Question: I tried to solve this issue for almost 4 hours. Also in my previous application, I had the same problem. I created a background on canva.com that has 720X1280 . and I am designing in android studio with the same resolution. Also, I am using emulator which has a 720x1280 screen size. However, my app looks like this.
I also tried to add this photo(background) as 'imageview'. How can I display my app properly in different devices even though they have different resolution. This is my grand problem in designing.
Thanks in advance

'''
<?xml version="1.0" encoding="utf-8"?>
<LinearLayout xmlns:android="http://schemas.android.com/apk/res/android"
android:layout_width="match_parent"
android:layout_height="wrap_content"
android:orientation="horizontal"
android:gravity="center_horizontal"
android:weightSum="3">
<LinearLayout
android:layout_width="wrap_content"
android:layout_height="wrap_content"
android:layout_weight="1"
android:background="@drawable/bck2"
android:orientation="vertical" >
<Button
android:id="@+id/buttonlog"
android:layout_width="match_parent"
android:layout_height="wrap_content"
android:layout_marginTop="480dp"
android:text="Button" />
<Button
android:id="@+id/buttonreg"
android:layout_width="match_parent"
android:layout_height="wrap_content"
android:layout_marginTop="40dp"
android:text="Button" />
</LinearLayout>
</LinearLayout>
'''
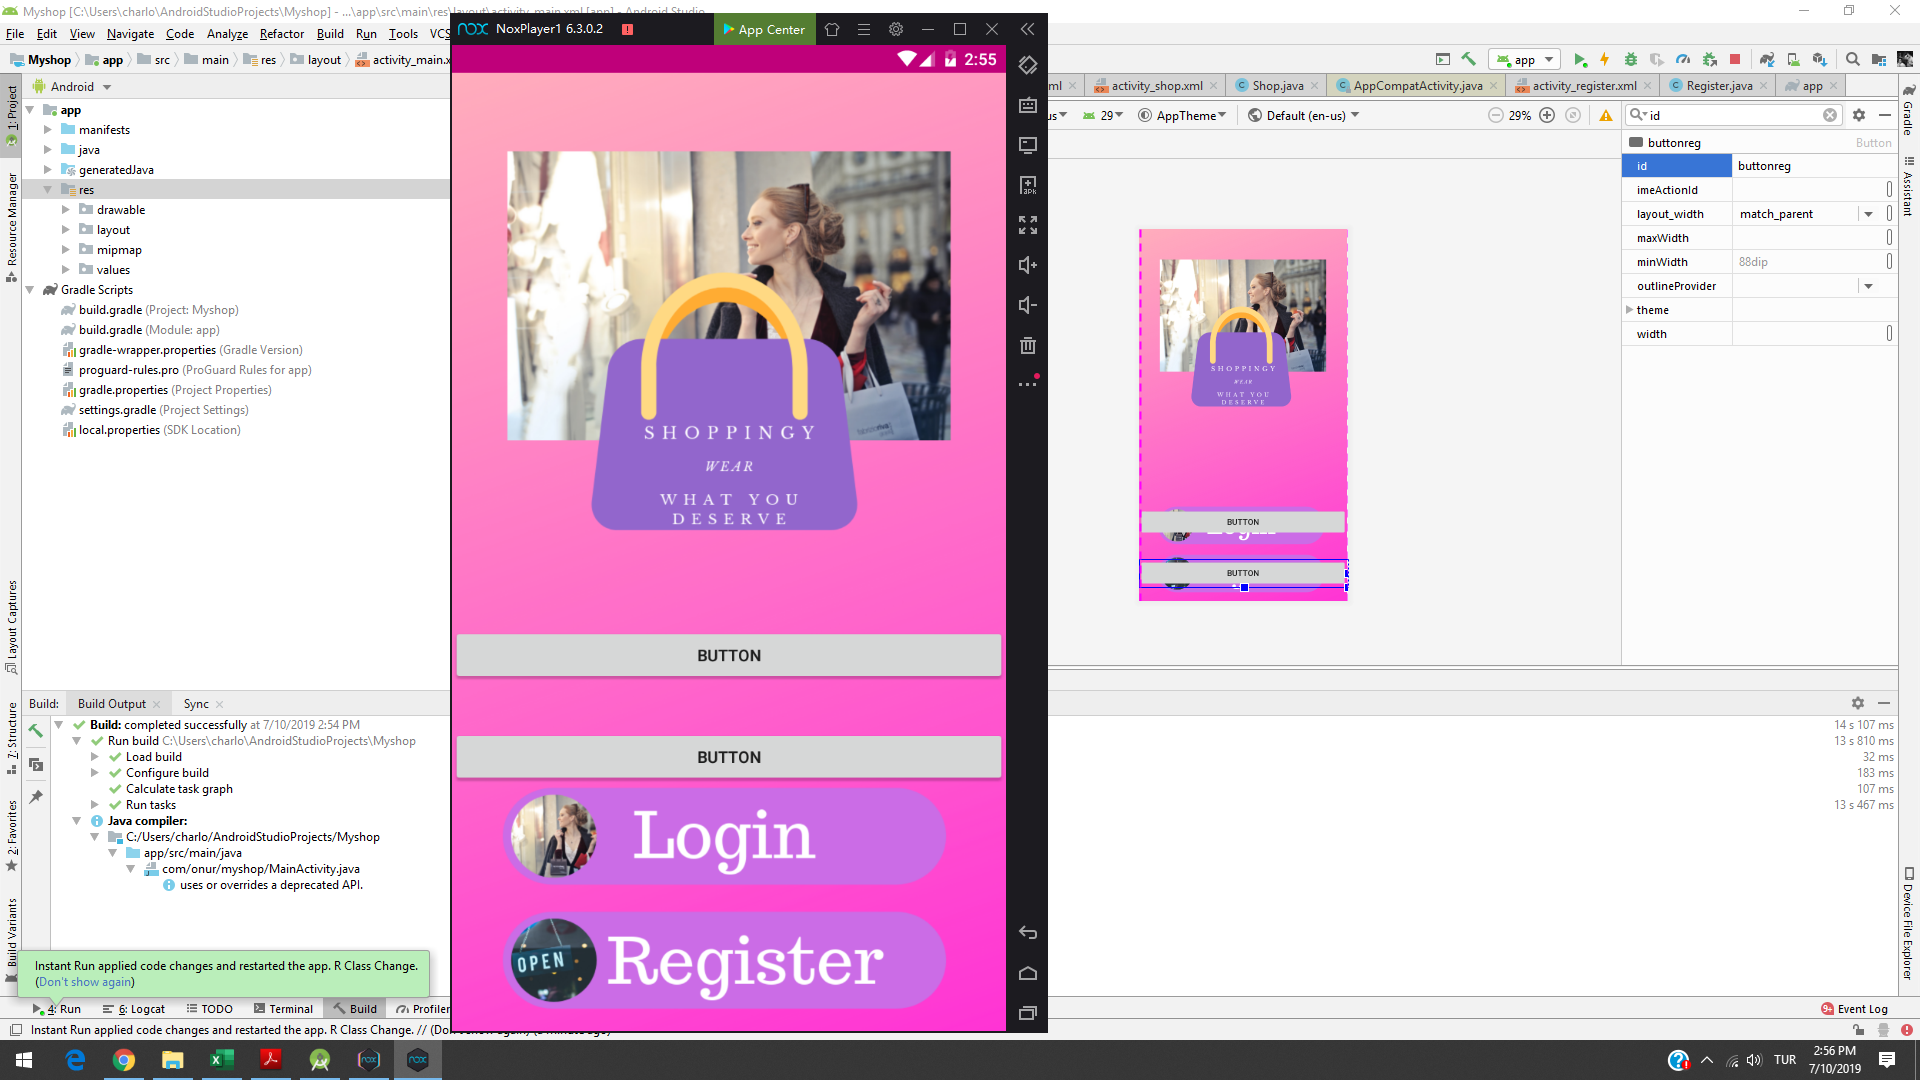
Answer: '''
<?xml version="1.0" encoding="utf-8"?>
<LinearLayout xmlns:android="http://schemas.android.com/apk/res/android"
android:layout_width="match_parent"
android:layout_height="match_parent"
android:background="@drawable/bck2"
android:orientation="horizontal">
<LinearLayout
android:layout_width="wrap_content"
android:layout_height="wrap_content"
android:layout_weight="1"
android:orientation="vertical" >
<Button
android:id="@+id/buttonlog"
android:layout_width="match_parent"
android:layout_height="wrap_content"
android:layout_marginTop="480dp"
android:background="@drawable/yourfilenamefor button1"
android:text="Button" />
<Button
android:id="@+id/buttonreg"
android:layout_width="match_parent"
android:layout_height="wrap_content"
android:background="@drawable/yourfilenamefor button2"
android:layout_marginTop="40dp"
android:text="Button" />
</LinearLayout>
</LinearLayout>
'''
This is the xml file you need to change
1.You need to create a new xml file in the drawable folder which will be linked to your button 1 file and same you will do for button 2.
2.After that the background you created "bck2" from that you can remove button images because you have already created button images in step 1.
3.Now if u want your app that it should support all screen size then you have to give the proper alingment for that you can use "layout_margin,align,padding and more for more you can refer to this link
<URL>